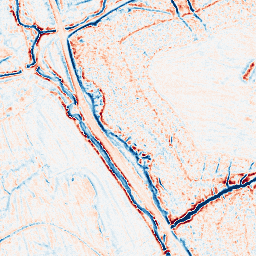
Category: edge_preserving
Decomposition family: bilateral
Decomposition parameters: d: 9
sigma_color: 150
sigma_space: 75
Upsampling method: lanczos
Upsampling parameters: scale: 8
Upsampling scale: 8